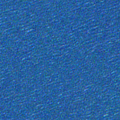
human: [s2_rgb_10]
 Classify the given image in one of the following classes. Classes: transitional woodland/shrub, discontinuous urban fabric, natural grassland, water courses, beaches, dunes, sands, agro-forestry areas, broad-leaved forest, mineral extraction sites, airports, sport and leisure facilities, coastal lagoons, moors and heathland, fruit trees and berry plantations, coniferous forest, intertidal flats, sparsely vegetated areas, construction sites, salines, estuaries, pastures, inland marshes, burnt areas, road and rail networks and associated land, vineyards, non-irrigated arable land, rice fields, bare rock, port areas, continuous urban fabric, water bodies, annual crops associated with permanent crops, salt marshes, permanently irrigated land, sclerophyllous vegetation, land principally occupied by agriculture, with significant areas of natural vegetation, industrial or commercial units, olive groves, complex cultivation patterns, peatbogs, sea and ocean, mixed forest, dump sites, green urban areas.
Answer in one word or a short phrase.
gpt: sea and ocean